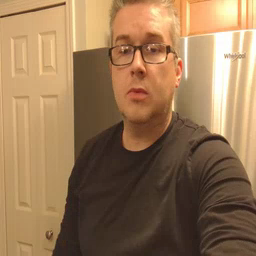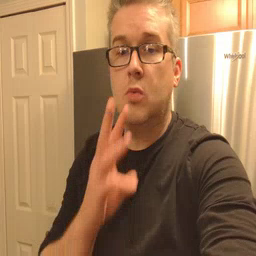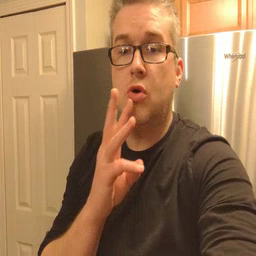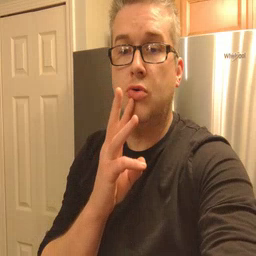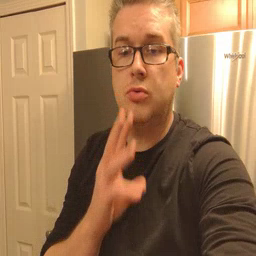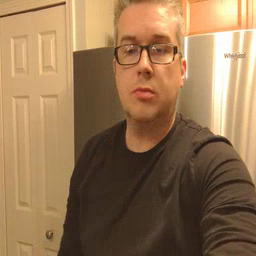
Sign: water